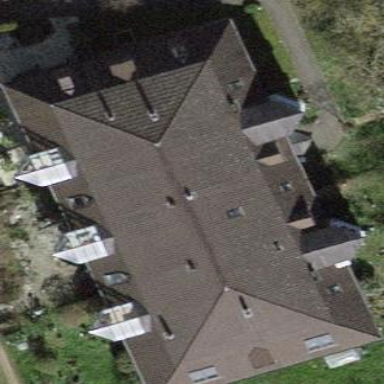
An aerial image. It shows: Building with tiled roof.